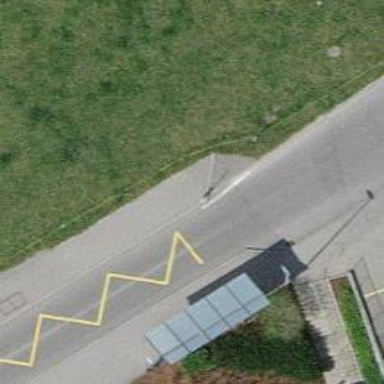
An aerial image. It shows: Sidewalk with platform for public transport. The platform includes shelter.